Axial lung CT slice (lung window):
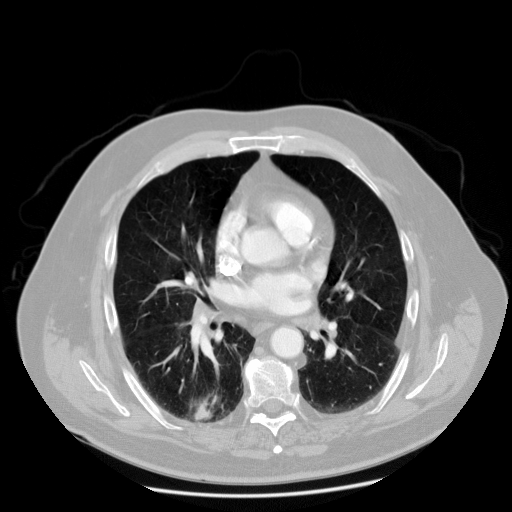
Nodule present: no